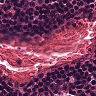
Metastatic tissue present: yes